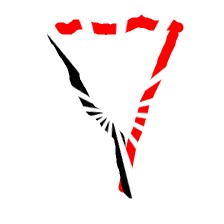
Shape: triangle